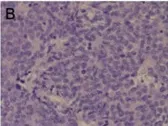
Pathological examination. X400. Hematoxylin and eosin staining shows a large number of small, round malignant cells.
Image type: pathology (h&e)